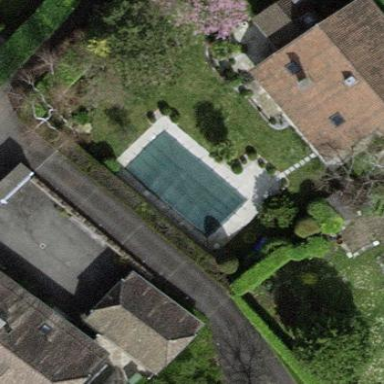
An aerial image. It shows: Outdoor swimming pool in leisure land area.